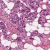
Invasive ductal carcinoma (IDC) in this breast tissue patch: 1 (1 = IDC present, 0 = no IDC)